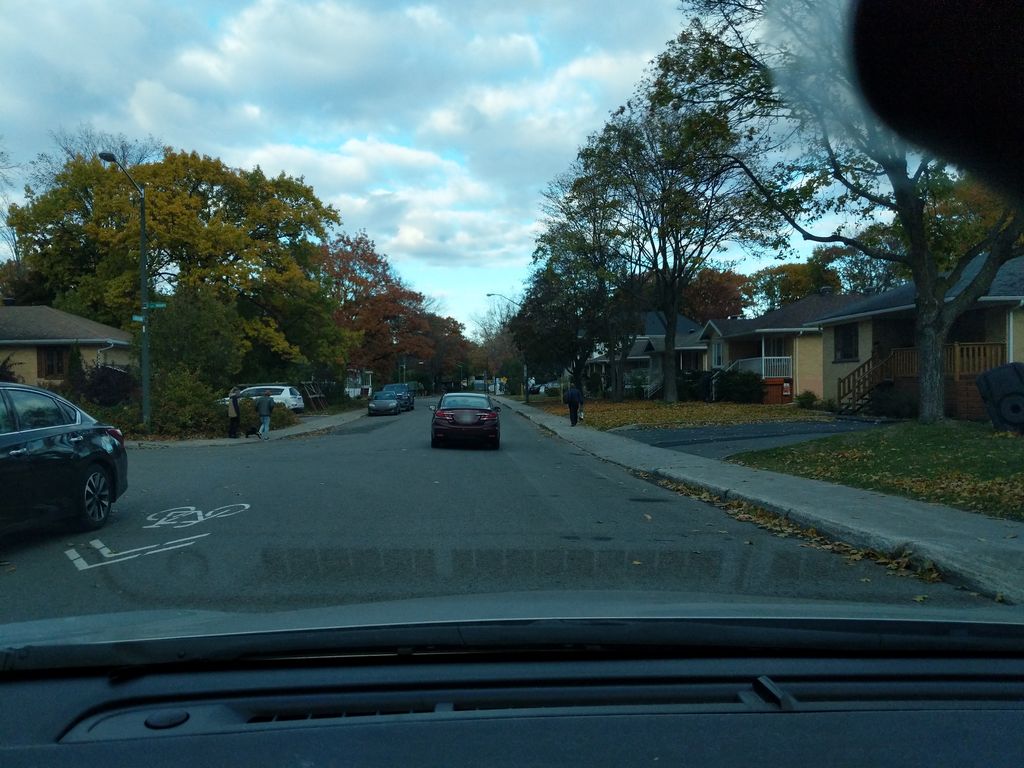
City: quebec_city